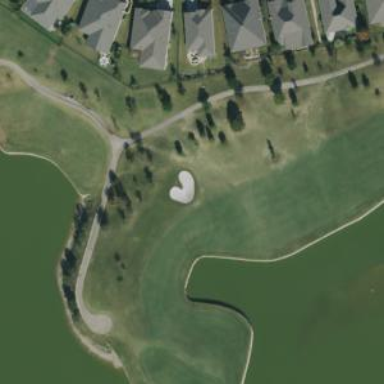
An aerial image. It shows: Golf hole.